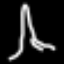
Label: The Eiffel Tower